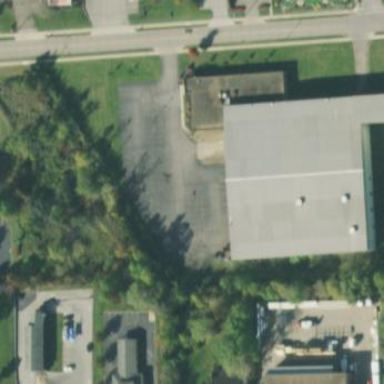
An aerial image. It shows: Warehouse building.